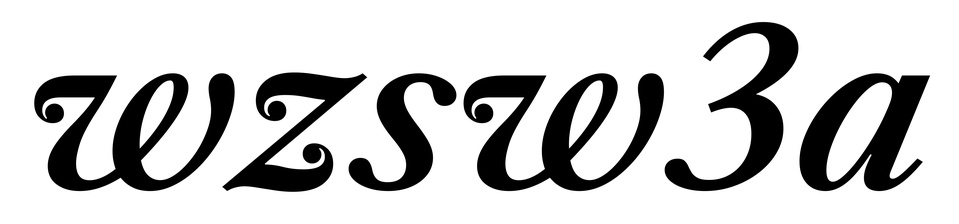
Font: LibreCaslonText-Italic_SemiBold_Italic